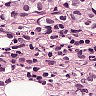
Metastatic tissue present: yes